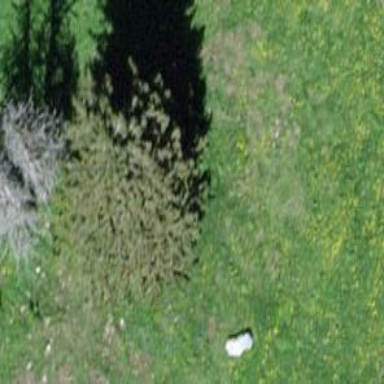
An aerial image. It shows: Needle-leaved tree in nature.